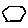
Label: hexagon